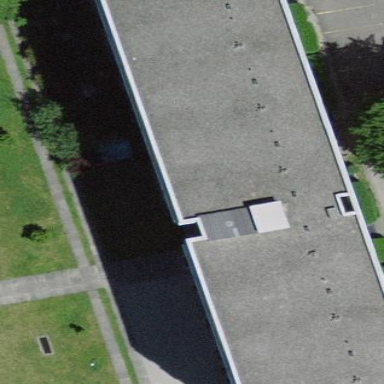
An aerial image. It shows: Flat-roofed apartment building.